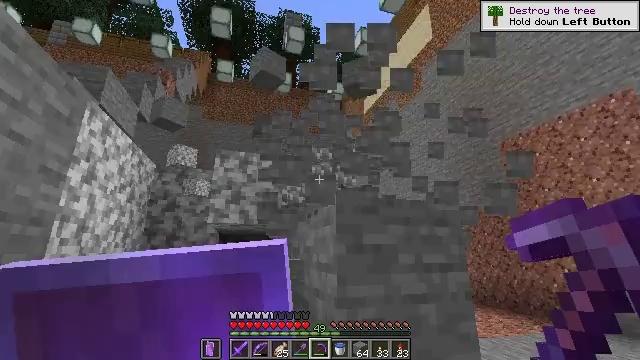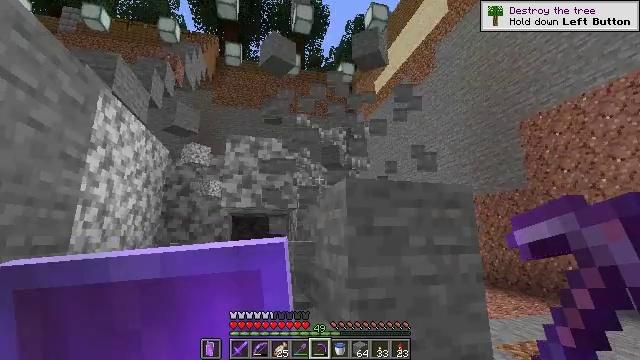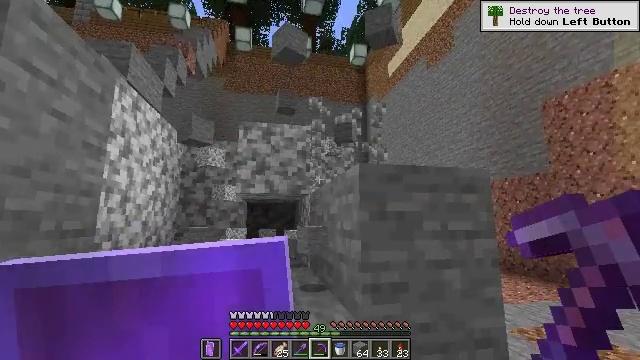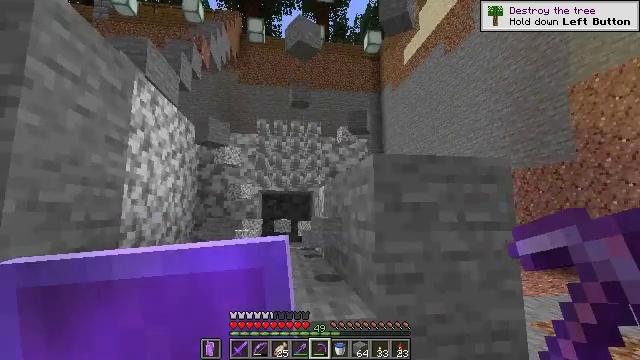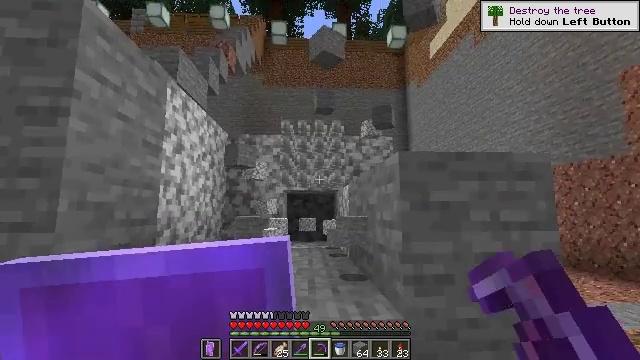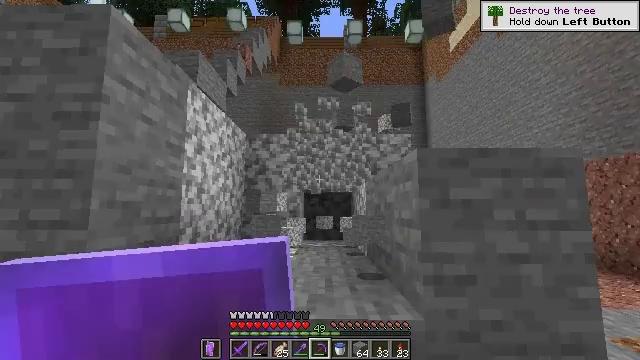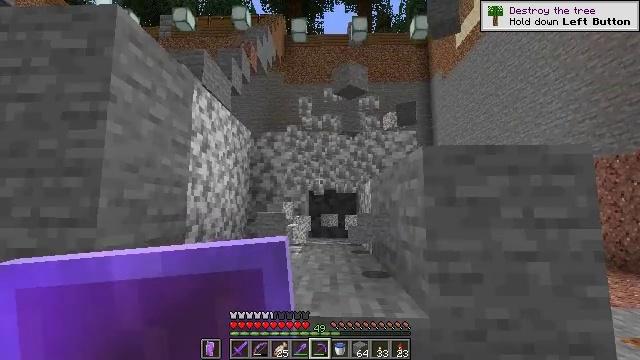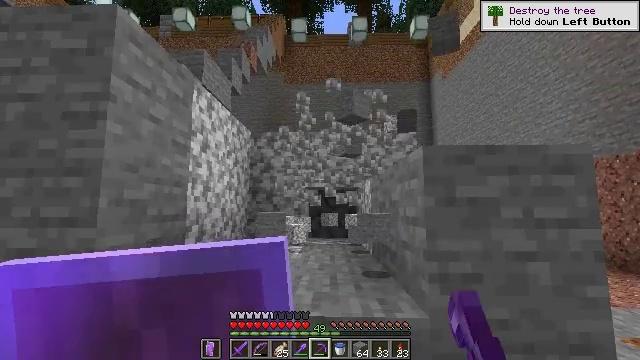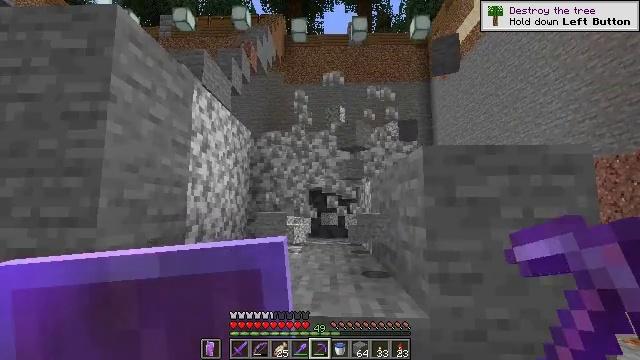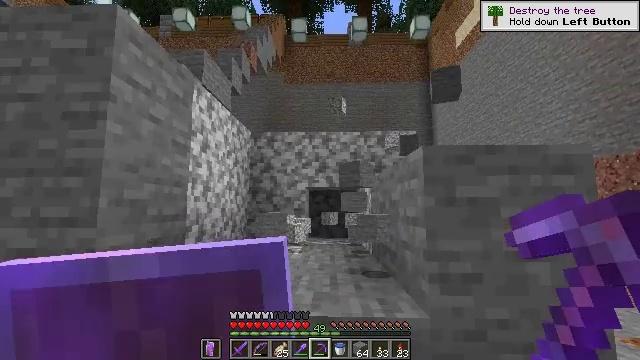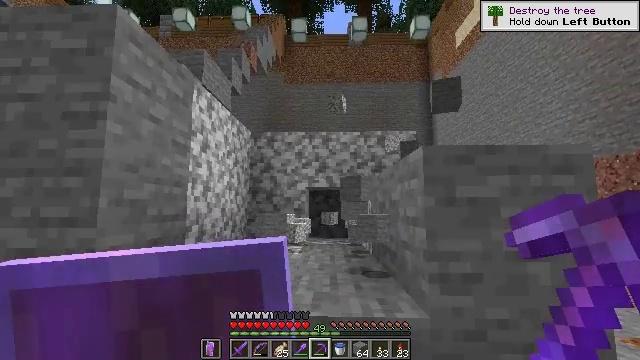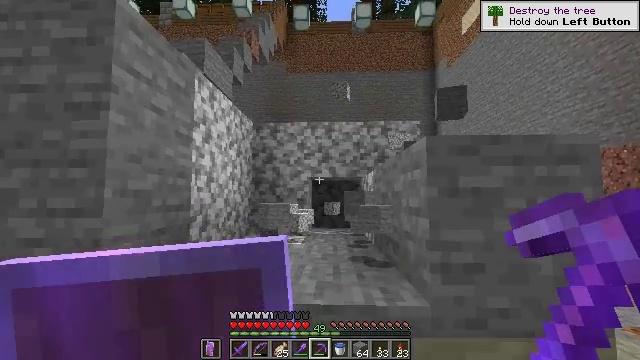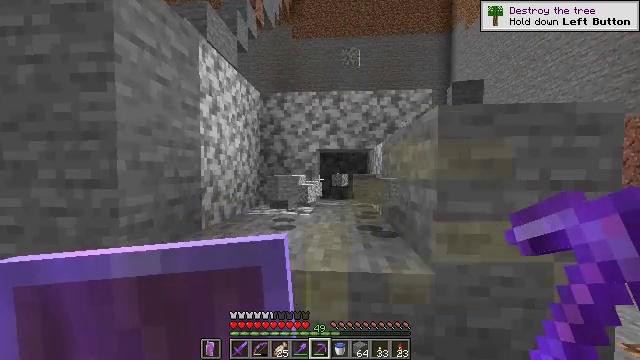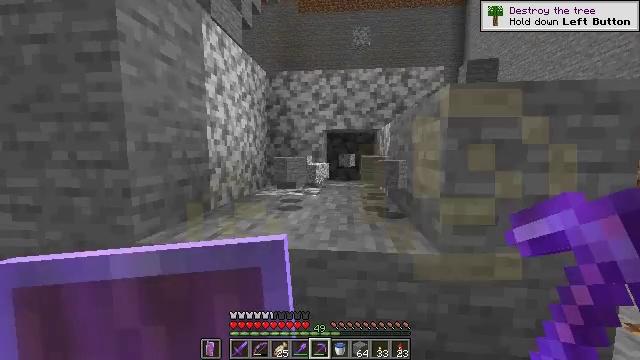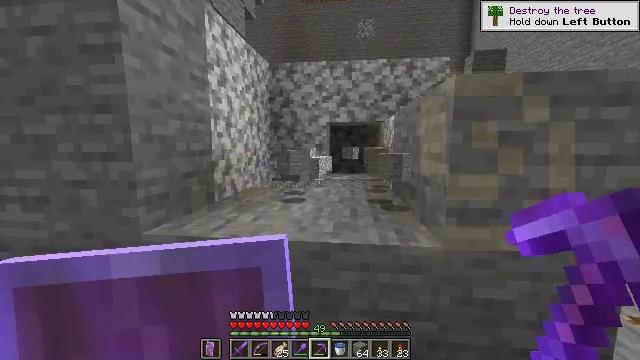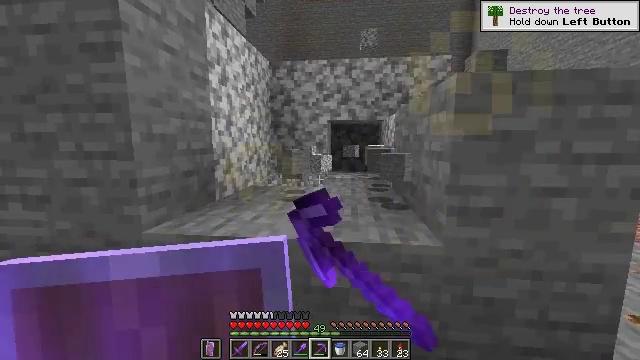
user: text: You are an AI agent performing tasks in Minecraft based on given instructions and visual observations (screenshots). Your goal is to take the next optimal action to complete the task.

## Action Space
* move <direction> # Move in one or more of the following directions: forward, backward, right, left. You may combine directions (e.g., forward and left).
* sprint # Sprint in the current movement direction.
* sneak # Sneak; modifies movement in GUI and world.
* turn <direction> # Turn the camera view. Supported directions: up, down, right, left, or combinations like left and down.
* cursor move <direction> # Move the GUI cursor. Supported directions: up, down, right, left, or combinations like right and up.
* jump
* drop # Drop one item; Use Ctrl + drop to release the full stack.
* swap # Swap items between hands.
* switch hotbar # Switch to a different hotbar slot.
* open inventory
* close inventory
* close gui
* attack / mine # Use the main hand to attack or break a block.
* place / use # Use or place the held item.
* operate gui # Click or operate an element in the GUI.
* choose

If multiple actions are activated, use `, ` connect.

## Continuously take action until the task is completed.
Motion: motion action
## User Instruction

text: Collect diorite
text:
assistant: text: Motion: turn left and down, attack / mine
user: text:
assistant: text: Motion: turn left and down, attack / mine
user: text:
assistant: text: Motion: turn left and down, attack / mine
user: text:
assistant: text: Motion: turn left, attack / mine
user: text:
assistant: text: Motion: turn left, attack / mine
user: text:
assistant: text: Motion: turn left, attack / mine
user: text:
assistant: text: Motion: attack / mine
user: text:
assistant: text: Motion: attack / mine
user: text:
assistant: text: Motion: attack / mine
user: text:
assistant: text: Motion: attack / mine
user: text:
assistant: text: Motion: turn down, attack / mine
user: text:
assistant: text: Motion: turn left and down, attack / mine
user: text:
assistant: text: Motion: turn left and down, attack / mine
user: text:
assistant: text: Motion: turn down, attack / mine
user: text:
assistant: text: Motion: attack / mine
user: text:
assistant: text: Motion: attack / mine
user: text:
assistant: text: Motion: attack / mine
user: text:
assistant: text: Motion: turn left and down, attack / mine
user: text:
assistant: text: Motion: attack / mine